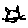
Label: cat